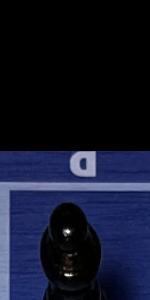
Label: Empty